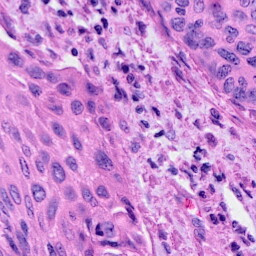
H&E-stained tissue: Cervix